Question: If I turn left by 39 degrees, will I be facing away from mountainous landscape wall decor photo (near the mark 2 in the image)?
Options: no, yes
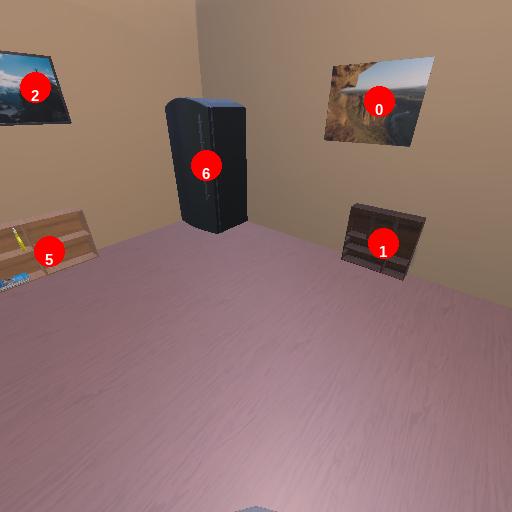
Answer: no